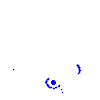
Particle: kaon